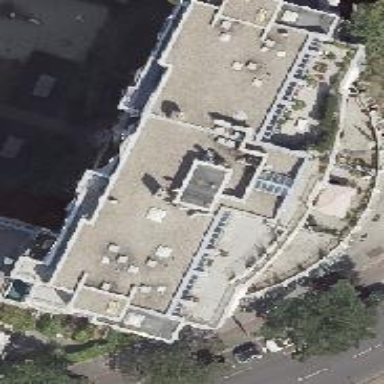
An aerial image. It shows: Part of building.